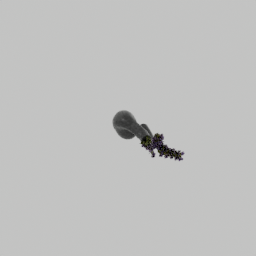
Label: decoration